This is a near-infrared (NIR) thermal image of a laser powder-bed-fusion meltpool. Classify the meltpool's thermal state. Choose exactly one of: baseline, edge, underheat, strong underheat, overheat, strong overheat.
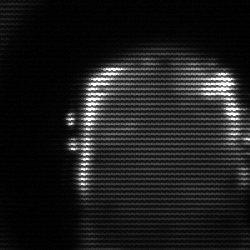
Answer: baseline